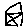
Label: house